Field crop: maize
Growth stage: 2
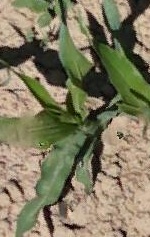
Species: maize